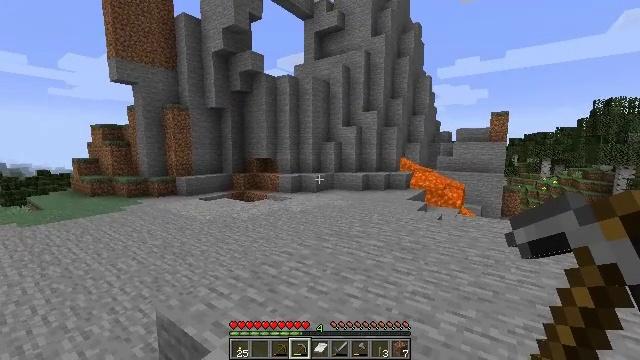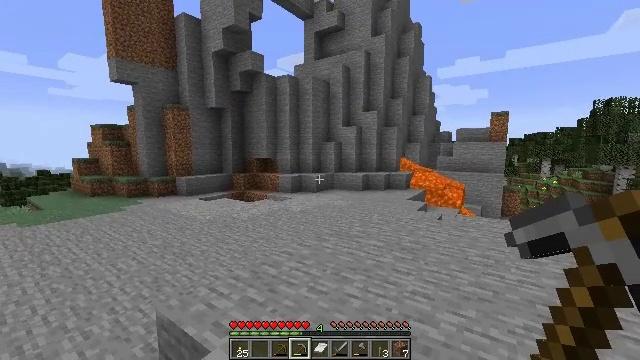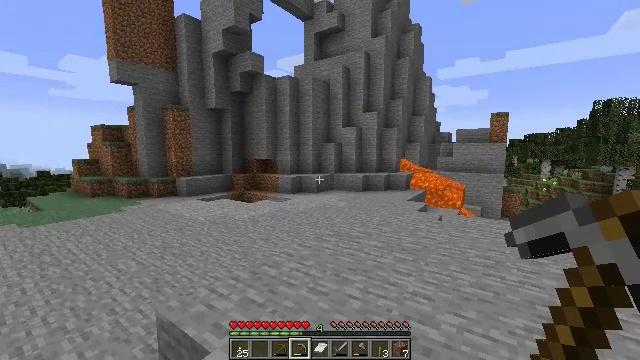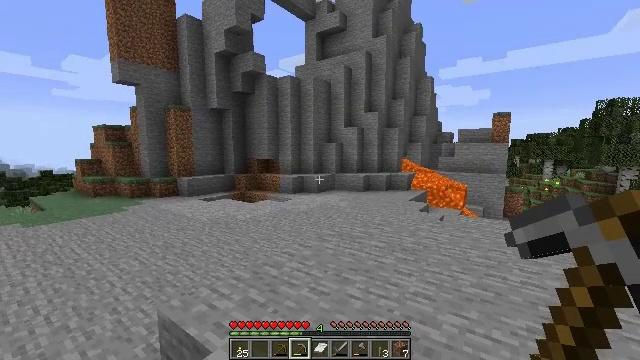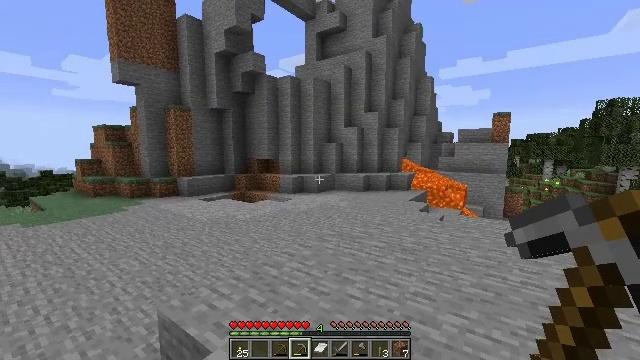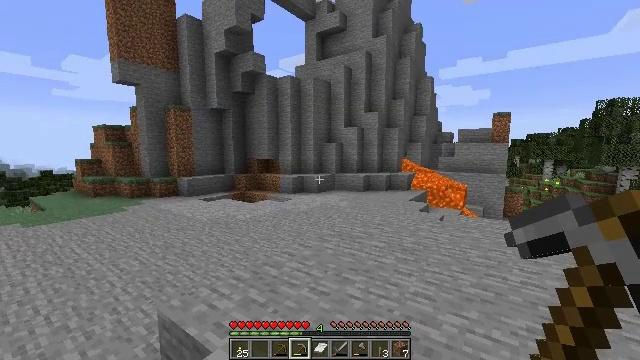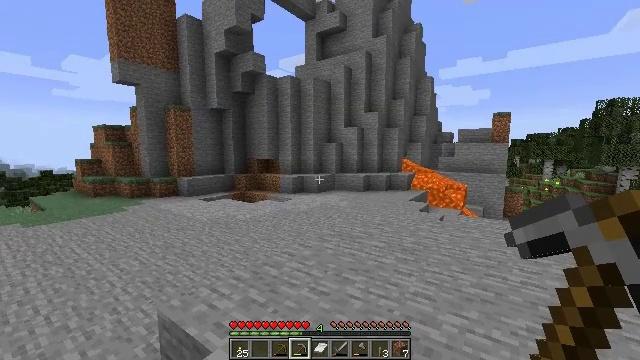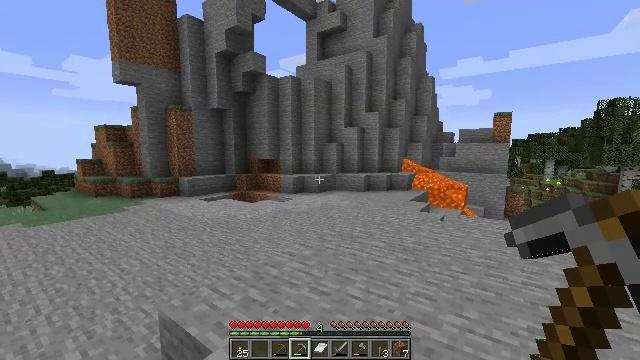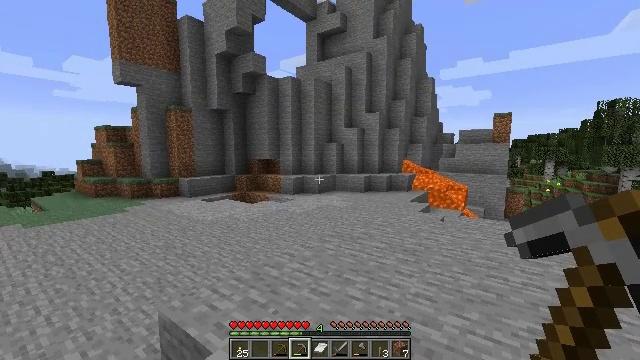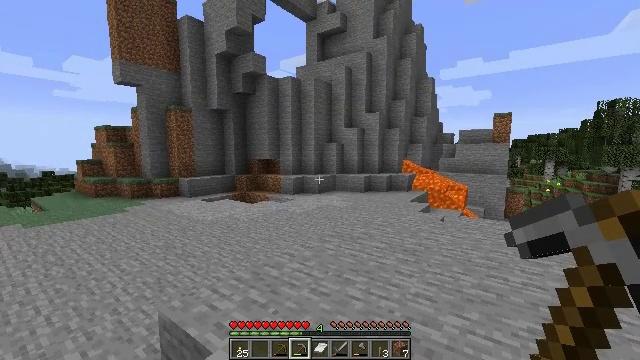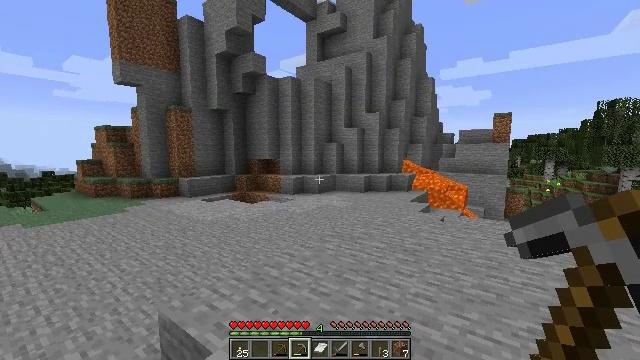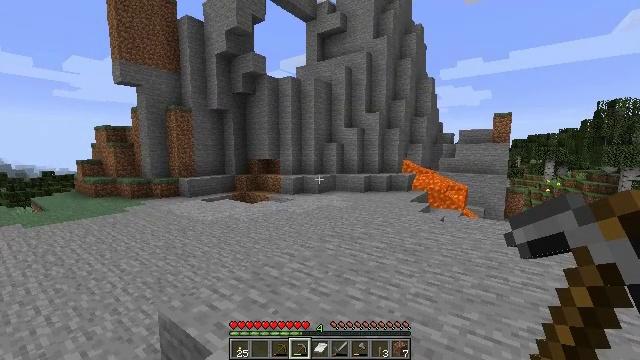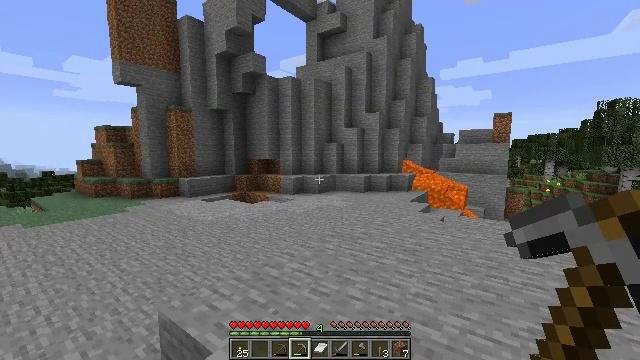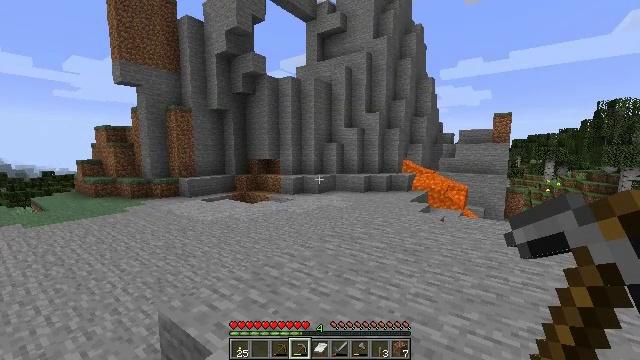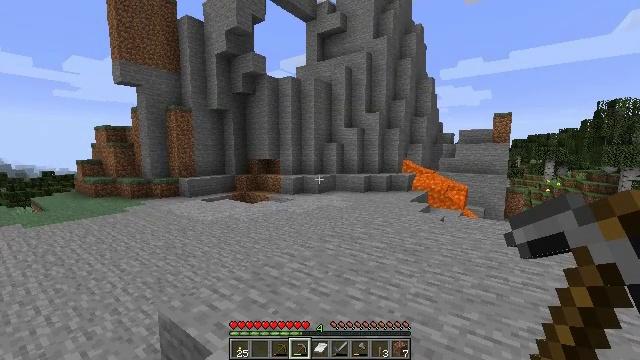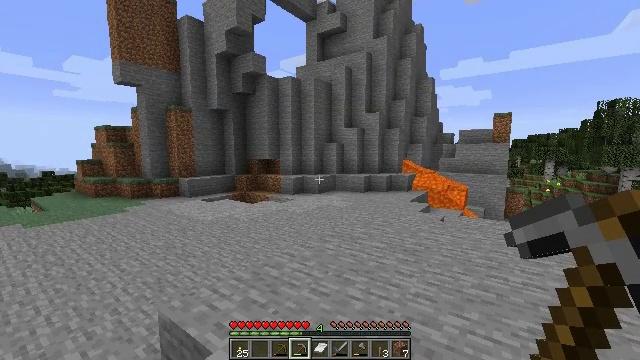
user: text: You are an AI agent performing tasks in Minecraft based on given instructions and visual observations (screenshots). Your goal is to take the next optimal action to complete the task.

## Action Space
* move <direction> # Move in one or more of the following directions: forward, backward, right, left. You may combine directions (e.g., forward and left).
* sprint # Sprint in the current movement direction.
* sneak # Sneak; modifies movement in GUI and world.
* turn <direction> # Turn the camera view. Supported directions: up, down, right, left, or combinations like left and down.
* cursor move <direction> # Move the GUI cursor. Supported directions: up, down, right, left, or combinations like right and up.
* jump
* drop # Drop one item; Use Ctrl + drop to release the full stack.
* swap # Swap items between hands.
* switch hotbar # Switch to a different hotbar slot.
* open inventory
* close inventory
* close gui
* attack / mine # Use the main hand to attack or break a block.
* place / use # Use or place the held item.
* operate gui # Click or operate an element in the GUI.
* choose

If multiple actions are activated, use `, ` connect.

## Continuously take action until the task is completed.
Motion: motion action
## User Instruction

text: Harvest sugar cane from the plant.
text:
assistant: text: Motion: no_op
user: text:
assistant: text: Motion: no_op
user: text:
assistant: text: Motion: no_op
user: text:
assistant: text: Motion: no_op
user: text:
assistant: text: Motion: no_op
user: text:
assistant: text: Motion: no_op
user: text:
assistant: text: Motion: no_op
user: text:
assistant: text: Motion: no_op
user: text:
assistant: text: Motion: no_op
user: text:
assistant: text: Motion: no_op
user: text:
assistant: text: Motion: no_op
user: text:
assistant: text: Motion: no_op
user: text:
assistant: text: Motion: no_op
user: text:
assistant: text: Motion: no_op
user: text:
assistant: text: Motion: no_op
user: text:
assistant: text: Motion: no_op
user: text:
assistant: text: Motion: no_op
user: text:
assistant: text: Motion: no_op
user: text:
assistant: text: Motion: no_op
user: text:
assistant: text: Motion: no_op
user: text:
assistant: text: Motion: no_op
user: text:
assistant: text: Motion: no_op
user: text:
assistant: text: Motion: no_op
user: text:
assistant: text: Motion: no_op
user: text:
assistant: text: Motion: no_op
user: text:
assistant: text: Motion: no_op
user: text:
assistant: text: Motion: no_op
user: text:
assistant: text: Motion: no_op
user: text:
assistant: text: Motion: no_op
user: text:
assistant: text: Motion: no_op